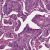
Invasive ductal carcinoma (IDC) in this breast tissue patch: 1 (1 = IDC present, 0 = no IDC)